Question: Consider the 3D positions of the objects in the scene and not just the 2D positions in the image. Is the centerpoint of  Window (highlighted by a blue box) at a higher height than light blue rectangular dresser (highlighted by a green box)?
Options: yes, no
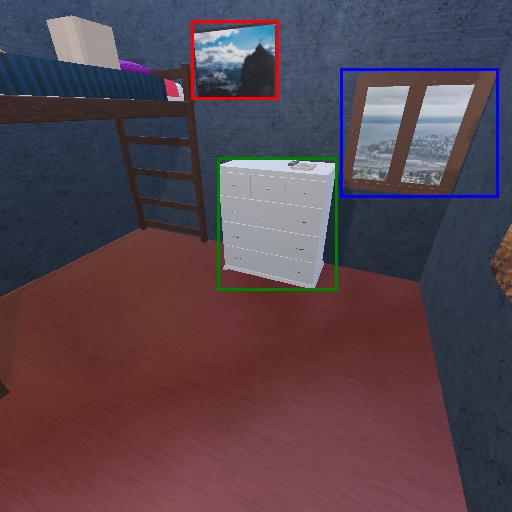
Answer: yes